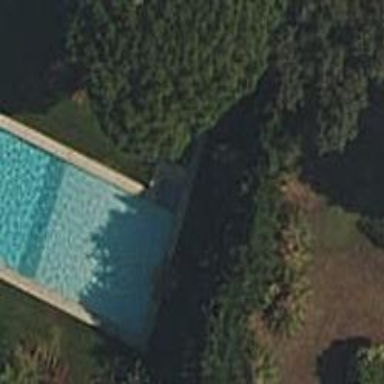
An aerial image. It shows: Swimming pool located in leisure land.